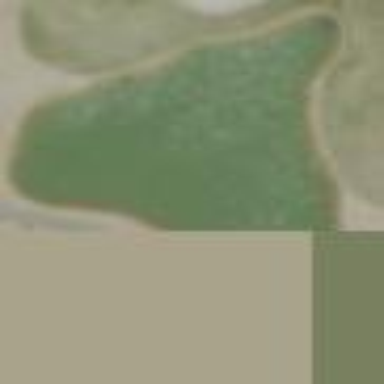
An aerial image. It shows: Water hazard in golf course. The hazard is natural water feature.